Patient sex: M
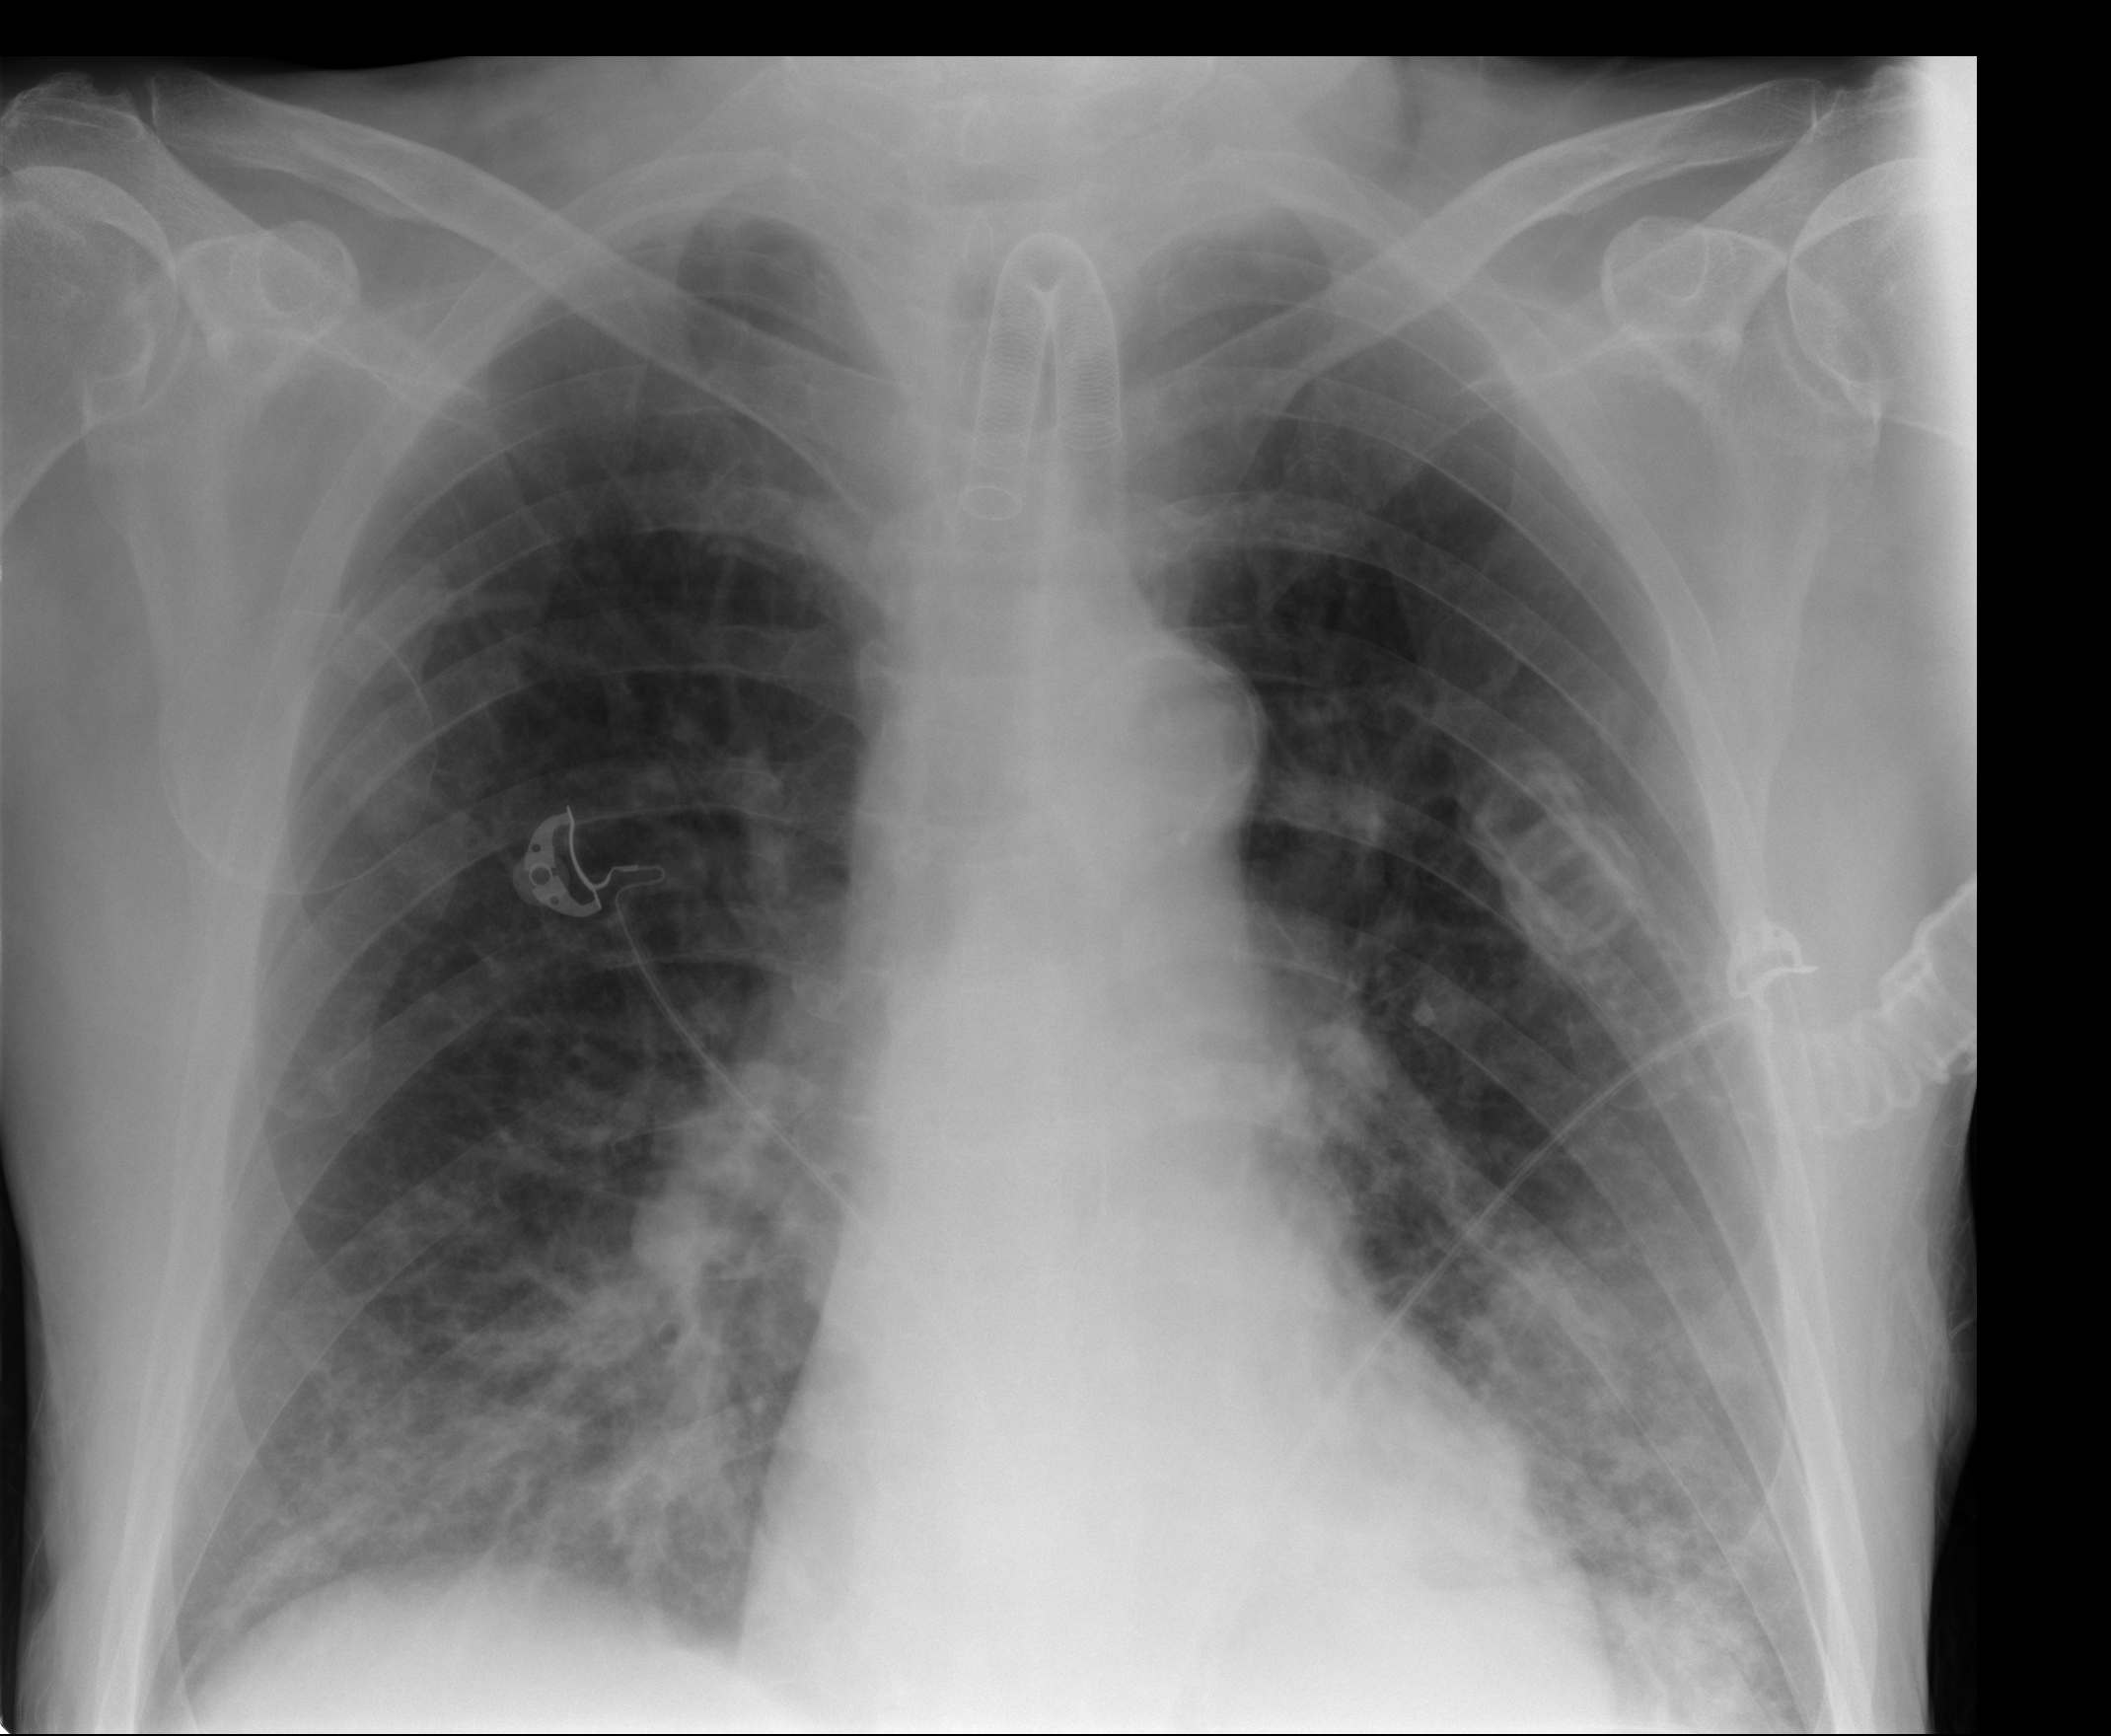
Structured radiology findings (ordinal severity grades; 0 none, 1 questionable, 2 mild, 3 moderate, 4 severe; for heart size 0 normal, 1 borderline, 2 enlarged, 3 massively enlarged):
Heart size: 0
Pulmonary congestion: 1
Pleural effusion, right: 0
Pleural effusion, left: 1
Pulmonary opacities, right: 2
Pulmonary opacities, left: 2
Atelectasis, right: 2
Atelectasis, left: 2